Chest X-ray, PA view. Patient: 41 years old, sex F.
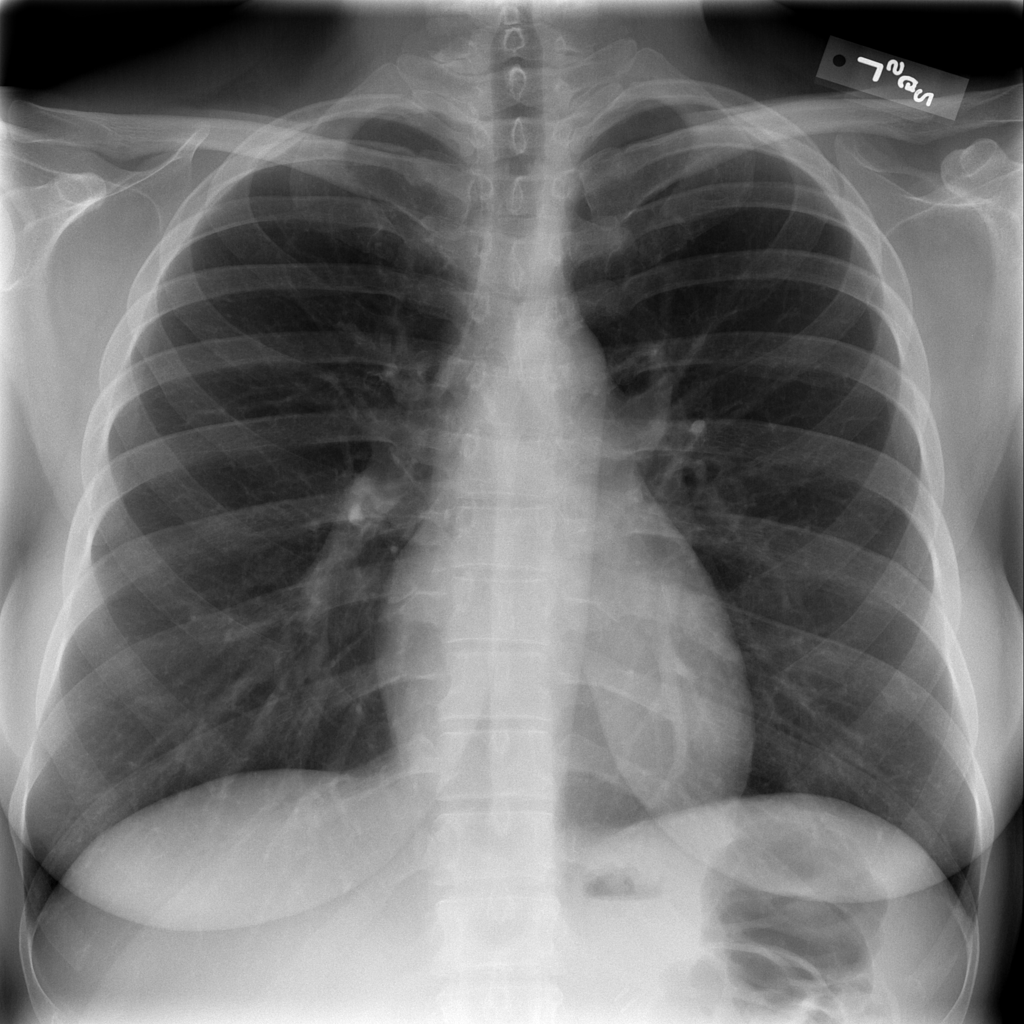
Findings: No Finding